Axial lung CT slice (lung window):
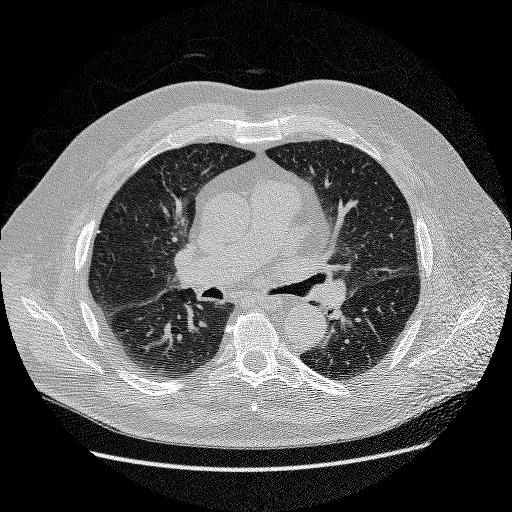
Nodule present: no